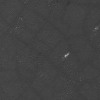
Atmospheric dust classification: not_dusty